Interaction volume radius: 5 \u00c5
Interaction volume height: 15 \u00c5
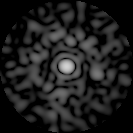
Disorder parameter: 0.8111